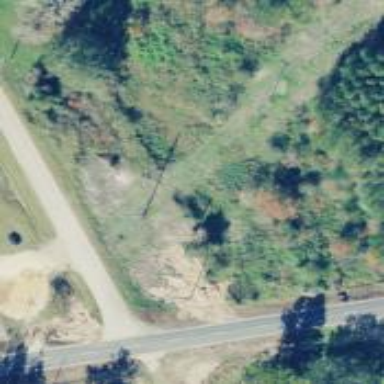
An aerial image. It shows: Power pole.